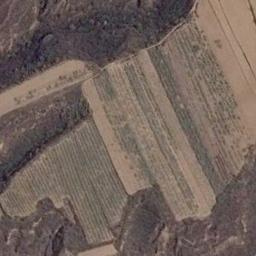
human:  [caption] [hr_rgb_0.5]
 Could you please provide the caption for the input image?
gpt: A large patch of brown terraces .

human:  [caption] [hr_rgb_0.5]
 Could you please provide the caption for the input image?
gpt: There are many plants on the terrace .

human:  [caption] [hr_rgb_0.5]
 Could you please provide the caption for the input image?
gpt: The bare and green terrace is next to some trees .

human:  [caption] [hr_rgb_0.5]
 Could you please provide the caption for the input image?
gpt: There are several white houses on the terraces .

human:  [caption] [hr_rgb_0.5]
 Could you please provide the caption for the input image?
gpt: There are some yellow terraces beside some brown trees .